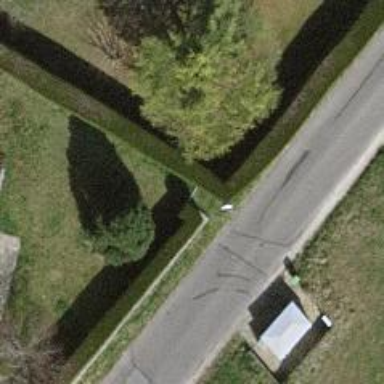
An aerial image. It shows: Hedge barrier.